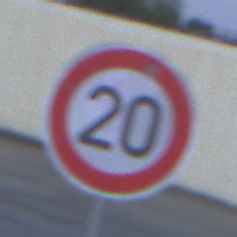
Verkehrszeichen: Geschwindigkeit20
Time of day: SunriseSunset
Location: Outdoor (Suburban)
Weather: PartlyCloudy
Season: NotSpecified
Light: Natural